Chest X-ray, PA view. Patient: 52 years old, sex M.
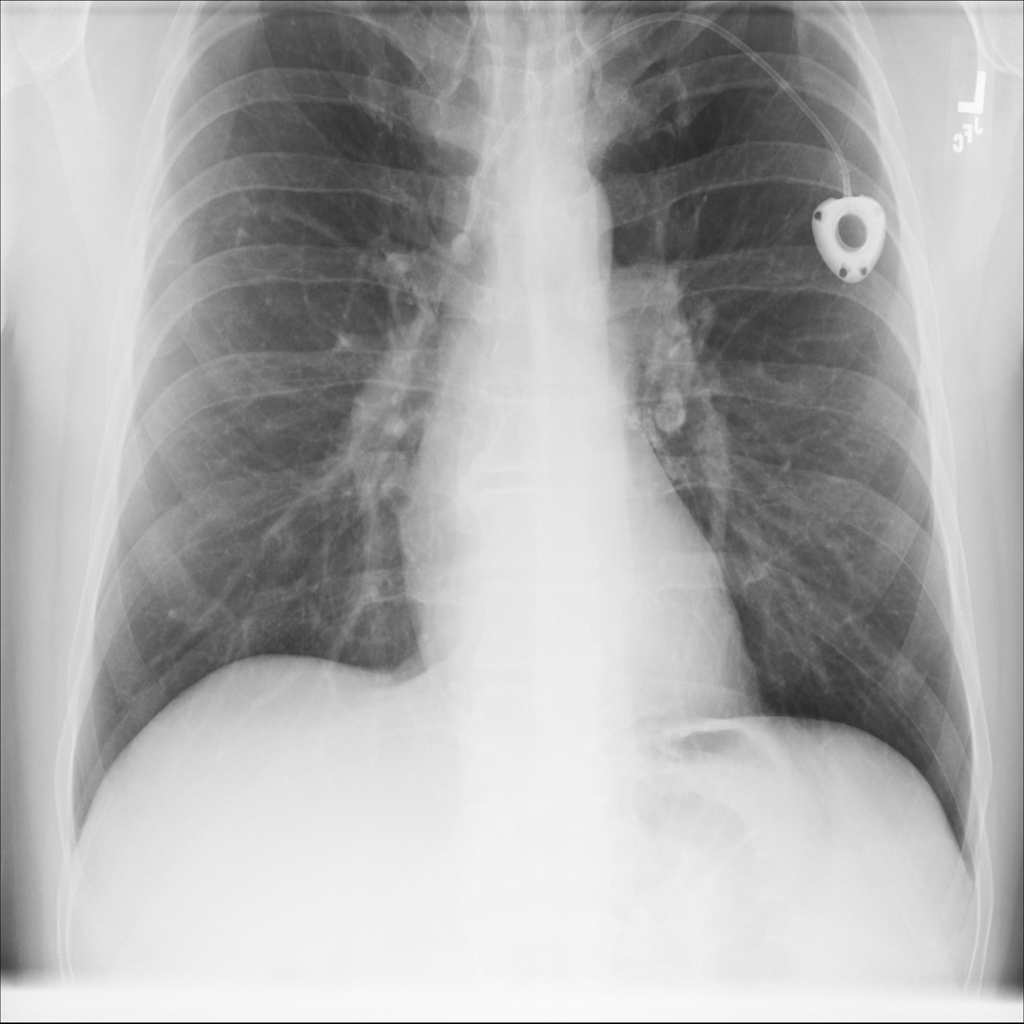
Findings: No Finding